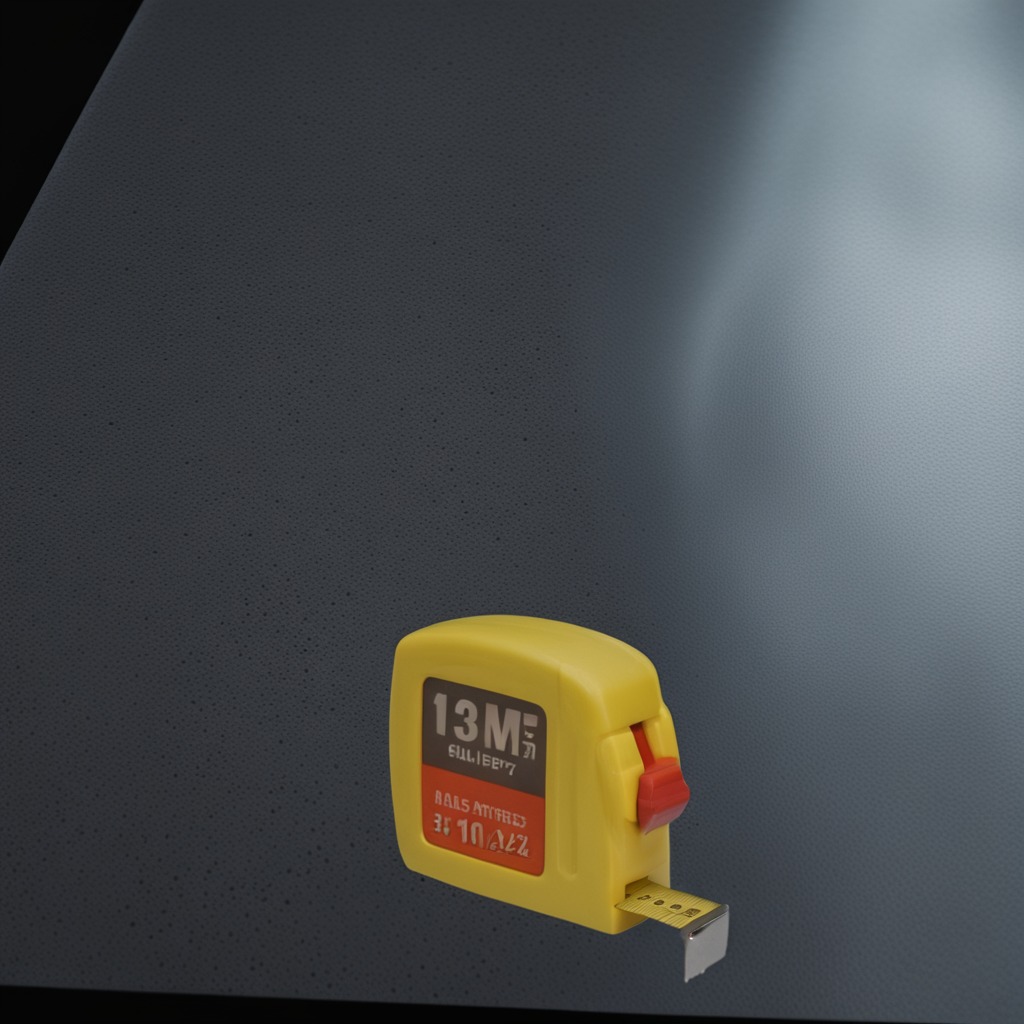
A measuring tape is lying on a clean granite table inside a workshop at night dim ambient light soft shadows worn but